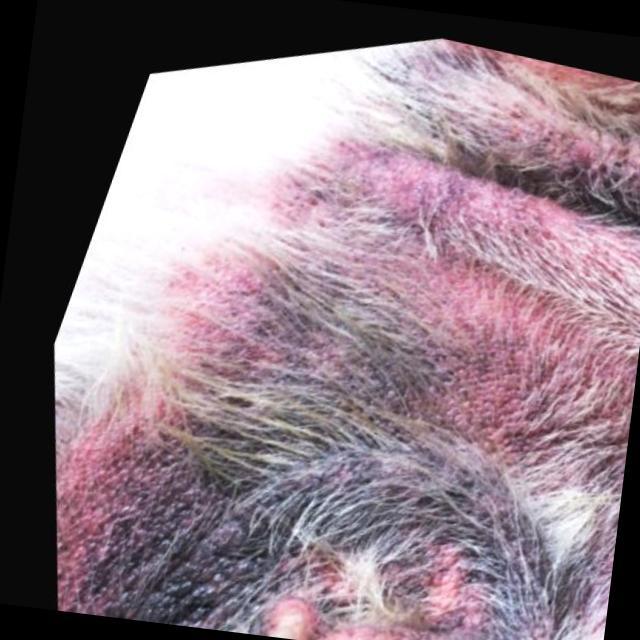
Canine fungal skin infection — characterized by alopecia, scaling, crusting, and circular lesions. Common agents include Malassezia and Candida species.